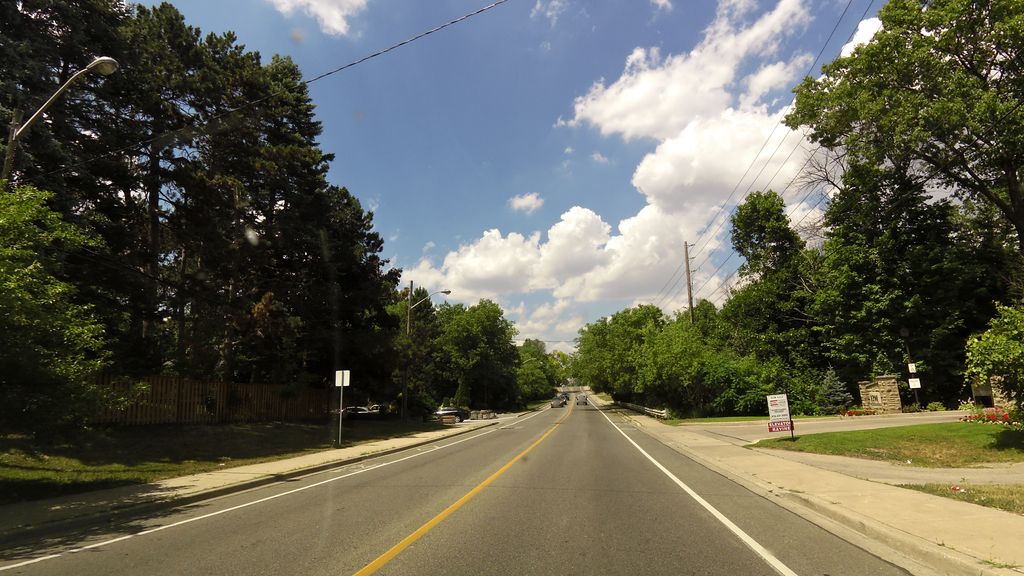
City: toronto